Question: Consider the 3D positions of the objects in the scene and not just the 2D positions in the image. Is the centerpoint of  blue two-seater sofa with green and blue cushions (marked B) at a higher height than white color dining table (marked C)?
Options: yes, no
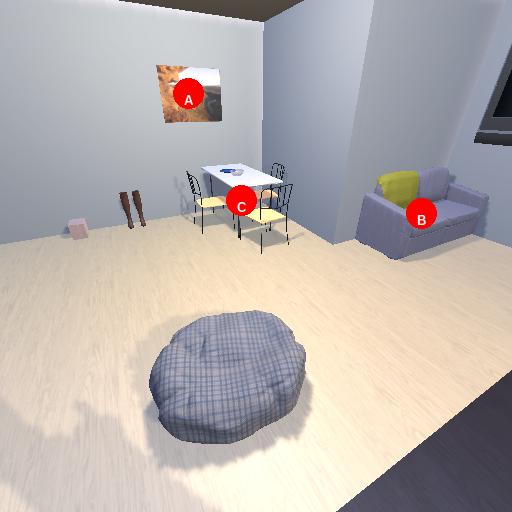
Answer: yes